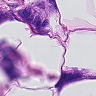
Metastatic tissue present: yes